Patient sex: M
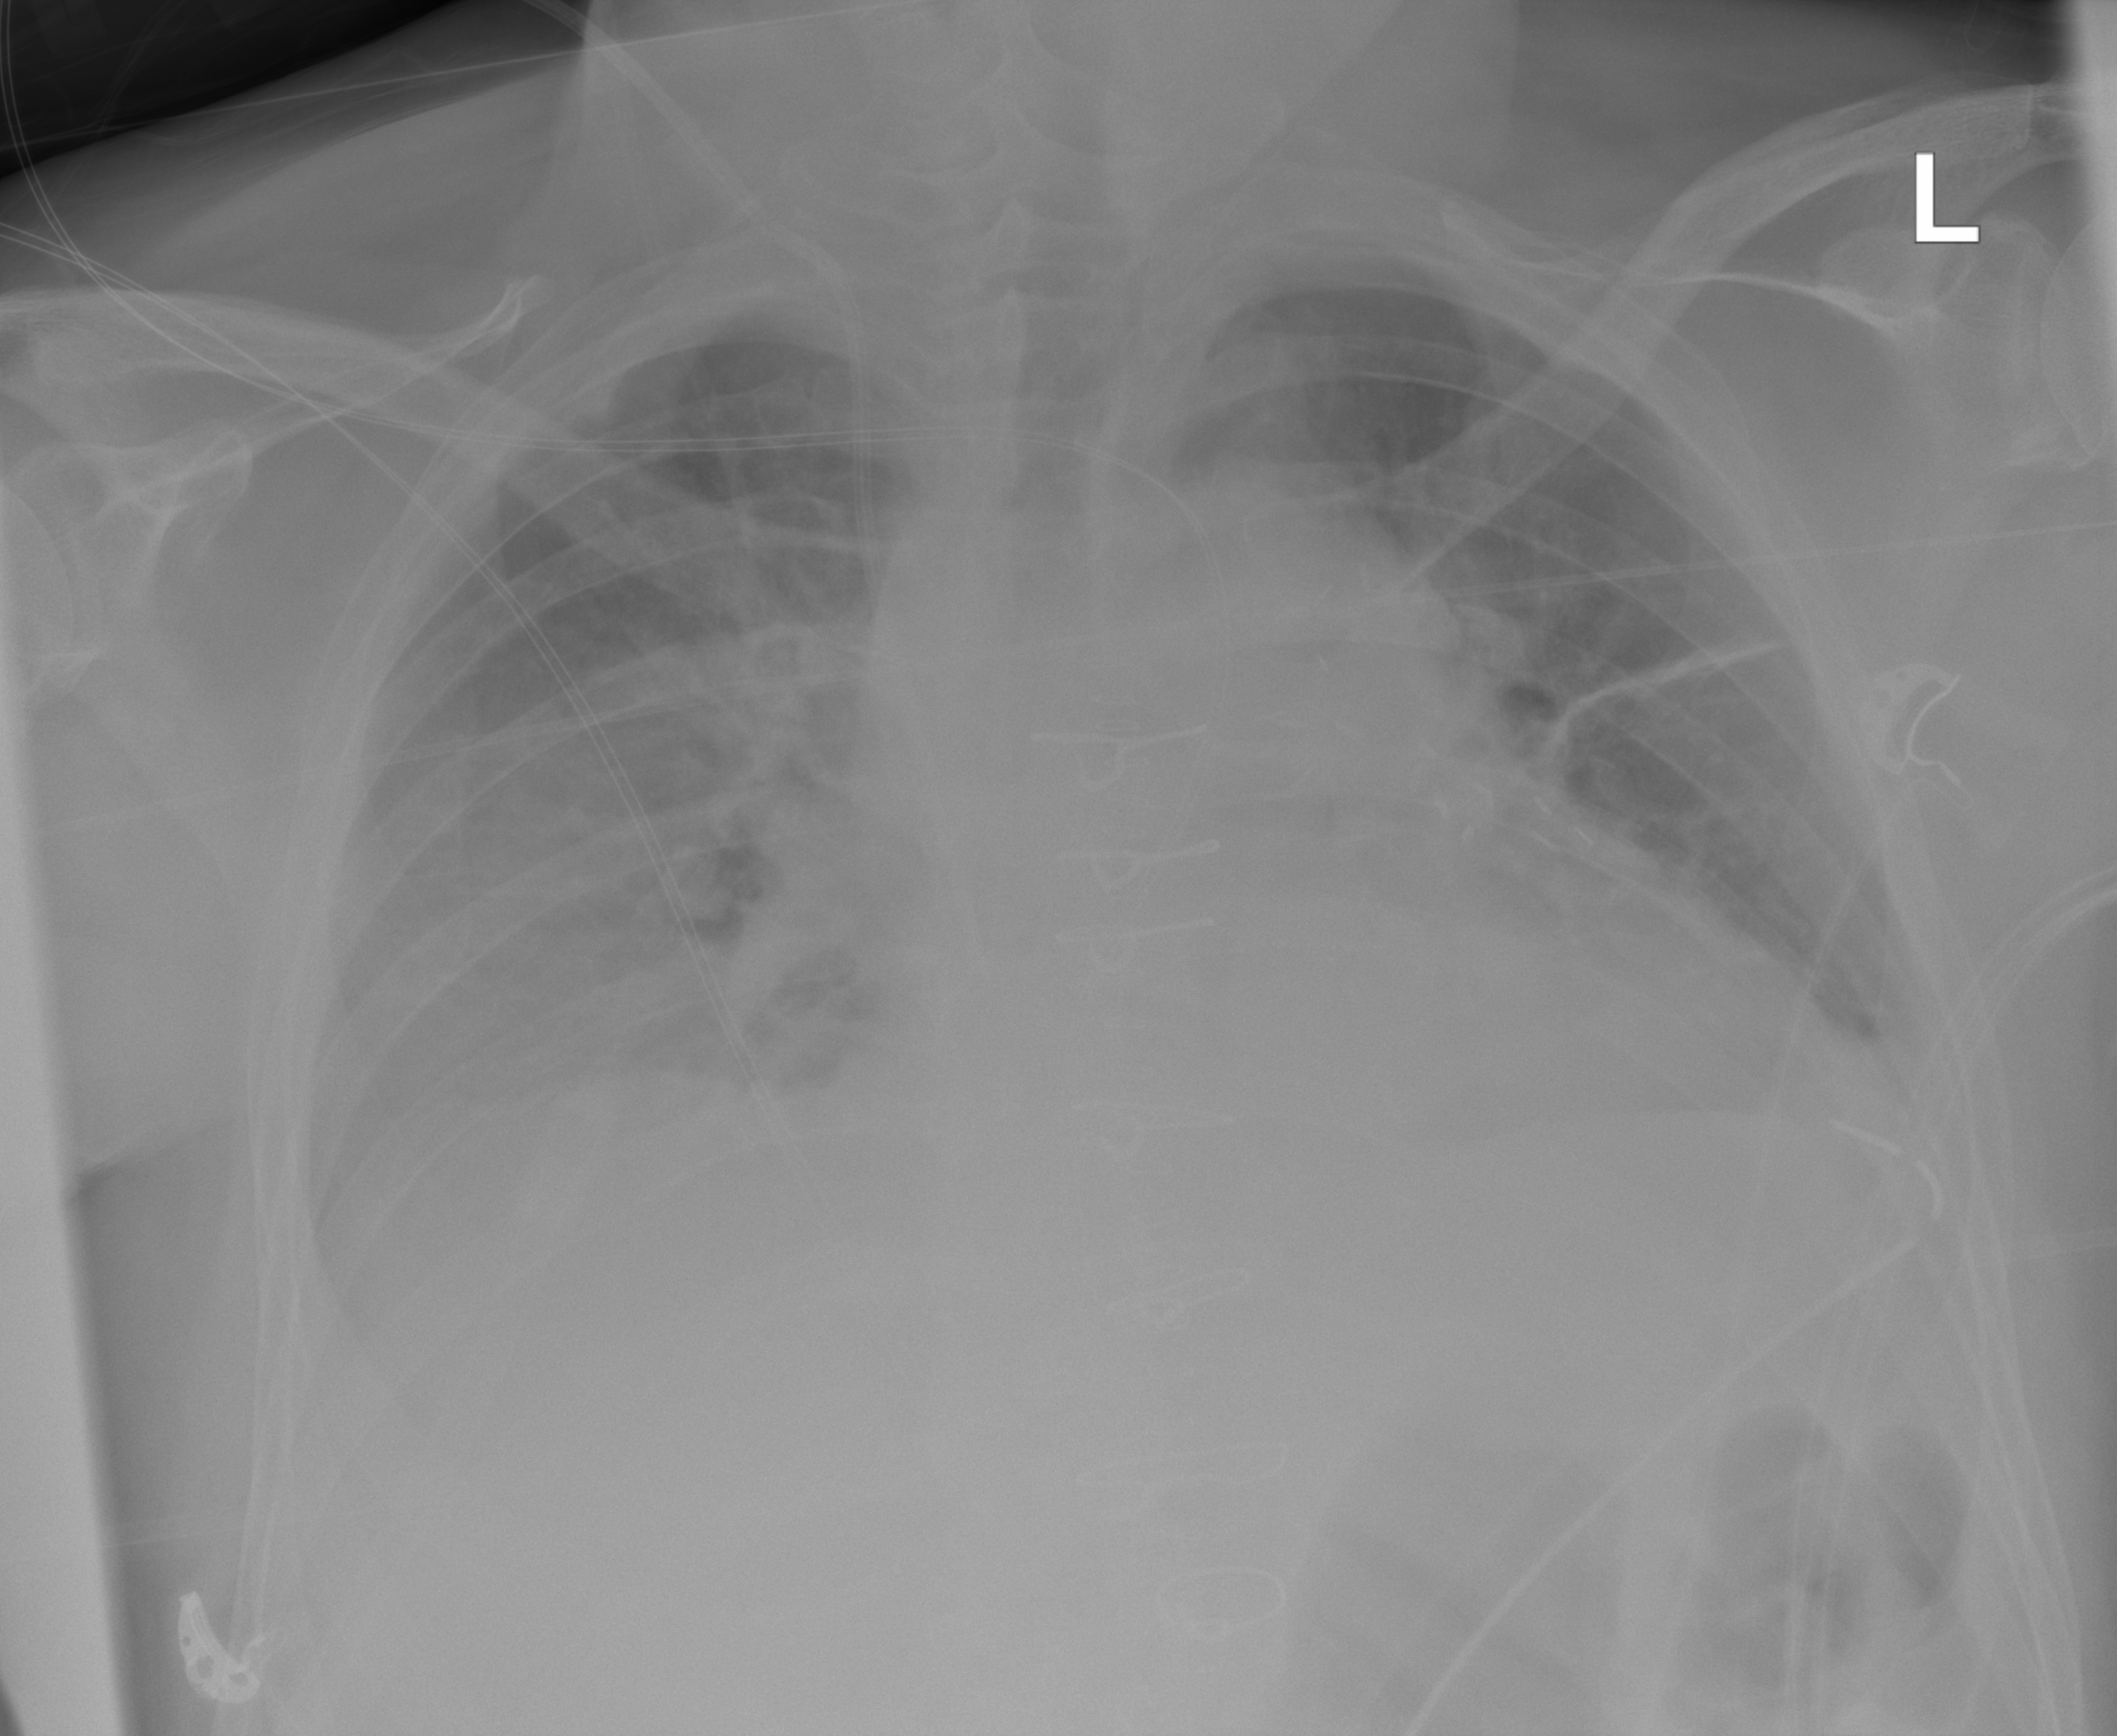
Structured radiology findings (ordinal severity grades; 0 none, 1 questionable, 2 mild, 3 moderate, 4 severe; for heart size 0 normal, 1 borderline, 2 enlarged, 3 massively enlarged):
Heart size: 1
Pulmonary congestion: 2
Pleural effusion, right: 2
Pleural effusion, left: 2
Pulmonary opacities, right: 0
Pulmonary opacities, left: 0
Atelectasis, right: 2
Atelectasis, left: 2